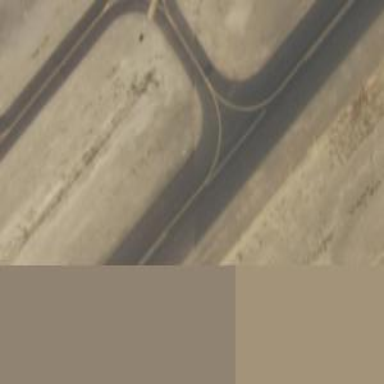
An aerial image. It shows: View of taxiway at the airport.